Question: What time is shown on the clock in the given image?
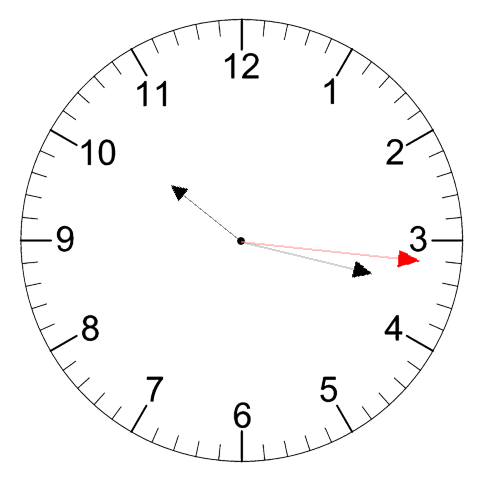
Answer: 10:17:16